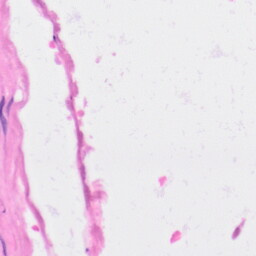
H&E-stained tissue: Kidney